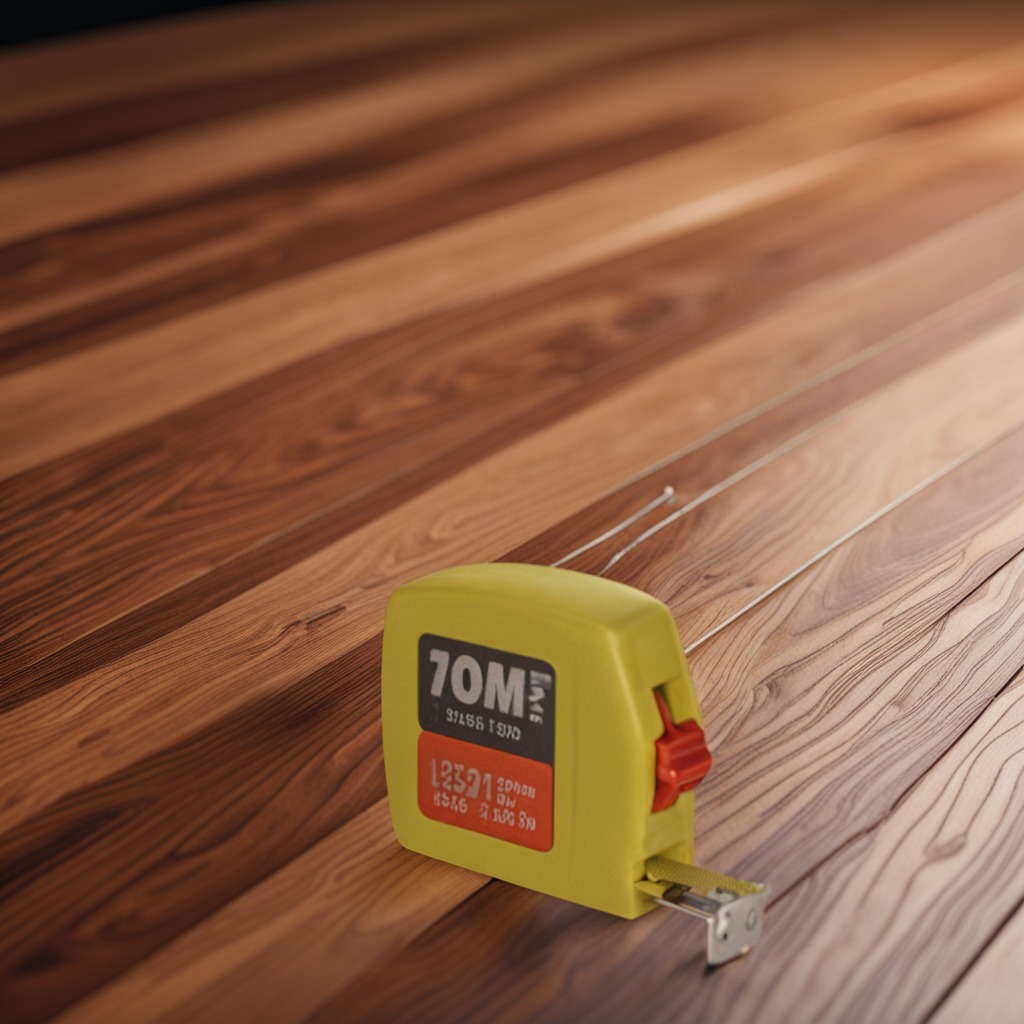
A measuring tape lies on the wooden table in the carpentry studio.